Question: Well, I do recognized I'm puzzled with haskell and that this is my first weekend with it.
I just wonder if the following design of a OO-class Point2D

is supposed to be written in Haskell as follows:
'''
import Prelude hiding ( sum )
-- ...............................................................
-- "class type" : types belonging to this family of types
-- must implement distance and sum functions
-- ...............................................................
class PointFamily p where
-- p is a type of this family, not a point
distance :: p -> p -> Float -- takes two things of type p and returns a Real
sum :: p -> p -> p -- takes two things of type p and returns a p thing
-- ...............................................................
-- data type: Point2D
-- a new type with x and y coordinates
-- ...............................................................
data Point2D = Point2D { x :: Float , y :: Float }
deriving (Show) -- it is "showable/printable"
-- ...............................................................
-- Point2D belongs to PointFamily, so let's say it and
-- how to compute distance and sum for this type
-- ...............................................................
instance PointFamily Point2D where
-- ............................................................-
distance p1 p2 = sqrt (dx*dx + dy*dy)
where
dx = (x p1) - (x p2)
dy = (y p1) - (y p2)
-- ............................................................-
sum p1 p2 = Point2D { x = (x p1)+(x p2), y = (y p1)+(y p2) }
-- ...............................................................
-- global constant
-- ...............................................................
origin = Point2D 0.0 0.0
-- ...............................................................
-- main
-- ...............................................................
main = do
putStrLn "Hello"
print b
print $ distance origin b
print $ sum b b
where
b = Point2D 3.0 4.0
'''
Yes, I know I should not try do "think OOP" in Haskell, but ... well, 1) that's going to take a long time, and 2) in practice I guess you're gonna find several OOP designs to be rewriten in Haskell
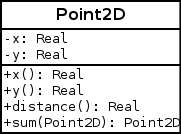
Answer: First off: indeed, <URL>!
But your code isn't really OOP at all. It would be OO if you started to try virtual inheritance etc., but in this example it's more that the OO implementation happens to resemble the obvious Haskell implementation.
Only, it should be emphasised that the type class 'PointFamily' really doesn't have any particular 1:1 relation with the data type 'Point2D', like their bundling in the OO class. You would in practise make instances of this class for any type where it conceivably works. Unsurprisingly, all of this has been done before; the most widespread equivalent of 'PointFamily' is <URL>. That is a lot more general, but has in principle much the same purpose.